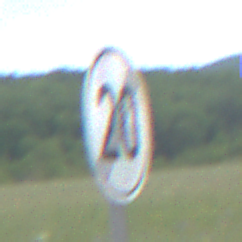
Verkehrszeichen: EndeGeschwindigkeit20
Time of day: Midday
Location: Outdoor (RoadRail)
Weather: PartlyCloudy
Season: NotSpecified
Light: Natural